Problem: hazelnut_harvesting (2022, finals)

Boss Rob planted \(N\) happy little hazel trees in his yard (represented on a Cartesian plane). The \(i\)th tree is at integer coordinates \((X_i, Y_i)\). It's harvesting season, and Rob would like to set up some nets around the trees to collect the hazelnuts that fall.

Each net must be an axis-aligned rectangle with integer vertices (on lattice points). Rob needs at least \(1\) unit of space between nets so he can walk between them and collect the nuts. That is, nets cannot intersect, touch, or be nested. Each tree must lie strictly inside its net, i.e. must be at least \(1\) unit away from the net's edge.

Boss Rob can set up any number of nets, but would like to know the minimum total area of net required to cover all \(N\) trees.

# Constraints

\(1 \le T \le 160\)
\(1 \le N \le 800{,}000\)
\(0 \le X_i, Y_i \le 10^9\)
All \((X_i, Y_i)\) in a given test case are distinct.

\(N > 500{,}000\) in at most two test cases.
The sum of \(N\) over all test cases is at most \(4{,}000{,}000\).

# Input Format

Input begins with an integer \(T\), the number of cases. For each case, there is first a line containing a single integer \(N\). Then, \(N\) lines follow, the \(i\)th of which contains two space-separated integers \(X_i\) and \(Y_i\).

# Output Format

For the \(i\)th case, print a line containing `"Case #i: "` followed by a single integer, the minimum total area of net needed to enclose all trees according to the above requirements.

# Sample Explanation

Solutions for the first two sample cases are depicted below.

{{PHOTO_ID:2468652649959145|WIDTH:700}}

In the first case, the minimum possible net area is \(2*2 + 3*4 + 2*2 = 20\).

In the second case, the minimum possible net area is \(2*2 + 4*6 = 28\).

In the third case, it's almost possible to give each tree its own net. Unfortunately, there needs to be at least \(1\) unit of space between the nets at \((2, 2)\) so Boss Rob can walk through. This makes it indirectly necessary to use one big net to cover all trees.

{{PHOTO_ID:504150738360453|WIDTH:700}}

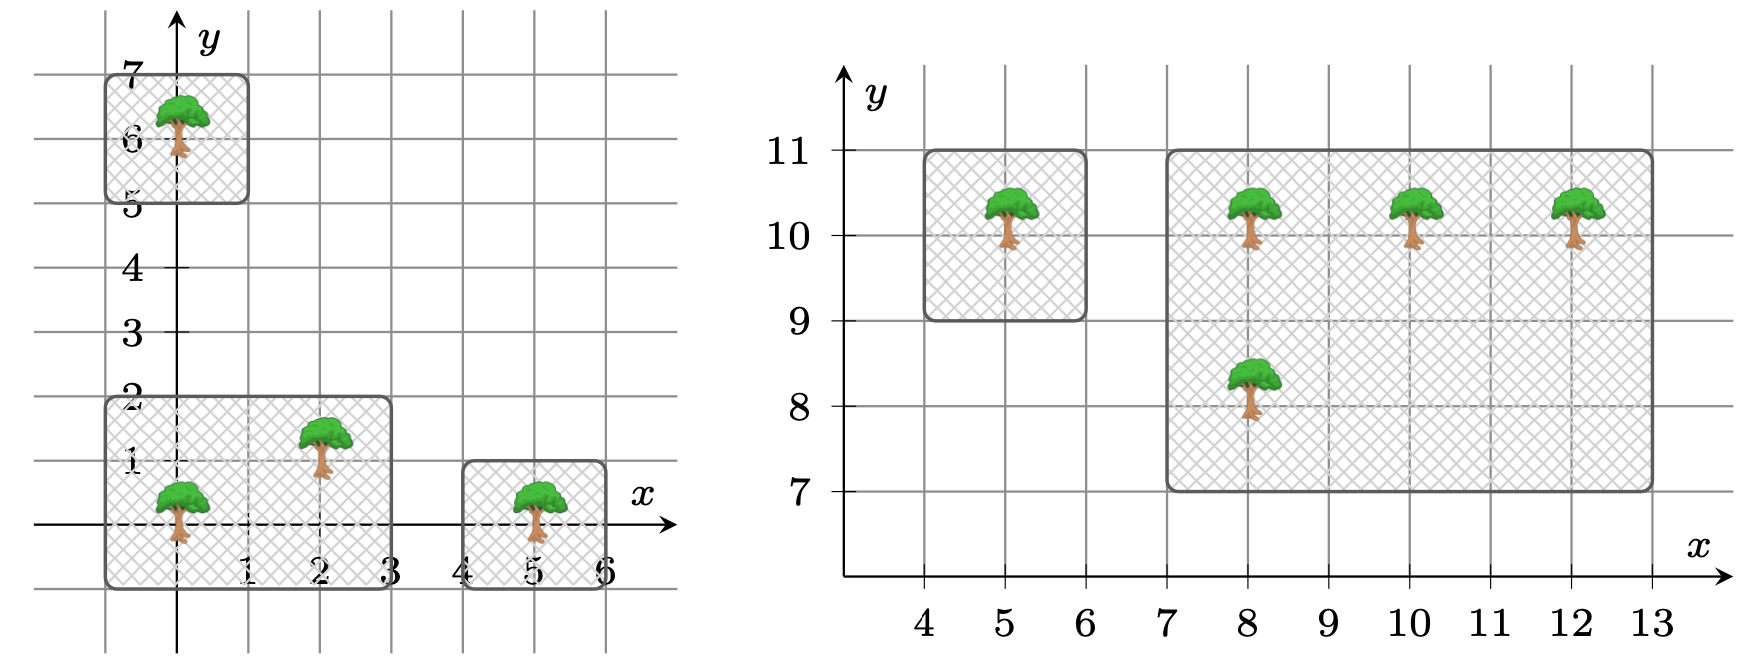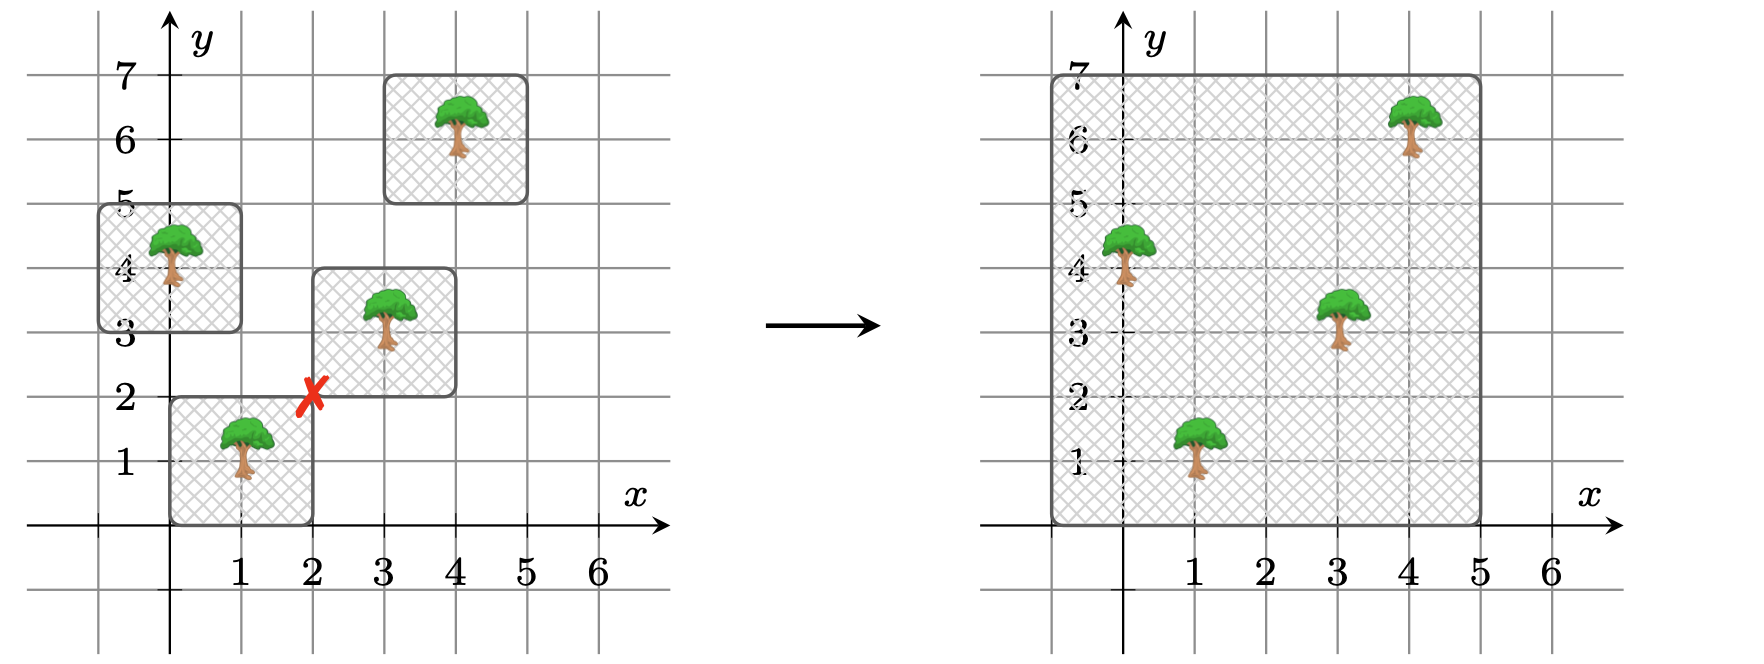

Sample input:
3
4
0 0
2 1
5 0
0 6
5
10 10
12 10
8 10
5 10
8 8
4
1 1
3 3
0 4
4 6

Sample output:
Case #1: 20
Case #2: 28
Case #3: 42

Solution:
First, we'll note a greedy philosophy that if we can simply use a \(2 \times 2\) square around all trees, that’d be the best solution possible. If not, the only reason why is that some pair of these squares intersects and so we are forced to union them. It turns out there is therefore no decision making that needs to happen here; we simply must find an efficient way of simulating the unions and discovering overlapping pairs.

We can maintain a set of our current answer (the answer for some prefix), and consider the next rectangle one by one. To add rectangle \(R\) (it'll initially be a \(2 \times 2\) square, but may grow), first find all rectangles that intersect \(R\). Expand \(R\)'s boundaries to include them, and then remove them from our set, and repeat. Once we find no intersections for our expanded \(R\), add it to the set, and consider the next \(2 \times 2\) square.

To do this fast, we'll need a data structure to do the following:

- Add one rectangle to the set in \(\mathcal{O}(\log^2 N)\) time
- Remove one rectangle from the set in \(\mathcal{O}(\log^2 N)\) time
- Get all rectangles whose outline intersects a query rectangle \(R\). If there are \(s\) of these, our time complexity should be at most \(\mathcal{O}(s*\log^2 N)\). This running time is affordable because any rectangle returned here will immediately be removed, so this cost can be conceptually ignored and amortized into that subsequent removal cost.

To implement this, we'll build a helper structure: a segment tree that holds all vertical lines. It will be able to query all of the \(x\) coordinates of vertical lines that intersect a given horizontal line.

The structure consists of an outer segment tree over all \(x\)'s. For a node \(n\) in the outer segment tree which is responsible for \(x\)'s in the range \([l..r]\), node \(n\) will store an implicit segment tree that can tell us all of the \(y\)'s for which there is a vertical line with an \(x\) coordinate in \([l..r]\). To answer a query for all intersecting segments in range \([l..r]\), we can walk the outer segment tree, only going down a layer if the implicit segment tree at some node tells us that we’ll find an intersecting segment by going down that path. We can make implementation a bit faster by giving a unique ID to each rectangle’s initial borders. That way we can guarantee there’s at most one rectangle with a vertical line at any particular \(x\).

This segment tree lets us add vertical lines and query horizontal ones, so we’ll create another copy of it of add horizontal lines and query vertical ones.

Using the above operations, we can repeatedly add a rectangle and union it with any rectangles which intersect *at a border*. However, there’s still one case this doesn’t catch: it’s possible that one rectangle grows quite large and then *contains* another smaller rectangle. To handle this, we can do a simple line sweep at the end to catch any rectangles that are completely inside another. Specifically, we can sweep across \(x\)'s with an event for each rectangle’s left side (start event) and right side (end event) and maintain a segment tree of which \(y\)'s are inside a rectangle. At a start event, if we’re inside a larger rectangle, then we can mark the inner rectangle as "dead" and not add its area to the answer.

This gives us a final solution that runs in \(O(N*\log^2 N)\) time and is fast enough to solve all cases even in Java.

#include <algorithm>
#include <iostream>
#include <memory>
#include <unordered_map>
#include <unordered_set>
#include <vector>
using namespace std;

using int64 = long long;

const int MAX_COORD = 300000;

struct Rect {
  int x1, y1, x2, y2, id;
  int mappedX1, mappedY1, mappedX2, mappedY2;
  bool ends_alive;

  Rect() {}
  Rect(int _x1, int _y1, int _x2, int _y2, int _id)
      : x1(_x1), y1(_y1), x2(_x2), y2(_y2), id(_id) {}

  bool intersects(const Rect &o) const {
    return x2 >= o.x1 && x1 <= o.x2 && y1 <= o.y2 && y2 >= o.y1;
  }

  void merge_in(const Rect &o) {
    x1 = min(x1, o.x1);
    mappedX1 = min(mappedX1, o.mappedX1);
    y1 = min(y1, o.y1);
    mappedY1 = min(mappedY1, o.mappedY1);
    x2 = max(x2, o.x2);
    mappedX2 = max(mappedX2, o.mappedX2);
    y2 = max(y2, o.y2);
    mappedY2 = max(mappedY2, o.mappedY2);
  }

  bool operator <(const Rect &o) {
    return id < o.id;
  }
};

class InnerST {
  int lo, hi, delta;
  unique_ptr<InnerST> lchild, rchild;

  void init_children() {
    if (!lchild) {
      int mid = lo + (hi - lo) / 2;
      lchild = make_unique<InnerST>(lo, mid);
      rchild = make_unique<InnerST>(mid + 1, hi);
    }
  }

 public:
  InnerST(int l, int h)
      : lo(l), hi(h), delta(0), lchild(nullptr), rchild(nullptr) {}

  void add(int l, int h, int d) {
    if (l > hi || h < lo) {
      return;
    }
    if (l <= lo && h >= hi) {
      delta += d;
      return;
    }
    init_children();
    lchild->add(l, h, d);
    rchild->add(l, h, d);
  }

  int query(int at) {
    if (lo == hi || !lchild) {
      return delta;
    }
    init_children();
    return delta + (at <= lchild->hi ? lchild : rchild)->query(at);
  }
};

class OuterST {
  int lo, hi, inner_lo, inner_hi;
  unique_ptr<OuterST> lchild, rchild;
  InnerST inner;

 public:
  OuterST(int l, int h, int inner_l, int inner_h)
      : lo(l),
        hi(h),
        inner_lo(inner_l),
        inner_hi(inner_h),
        inner(inner_l, inner_h) {
    if (lo != hi) {
      int mid = lo + (hi - lo) / 2;
      lchild = make_unique<OuterST>(lo, mid, inner_lo, inner_hi);
      rchild = make_unique<OuterST>(mid + 1, hi, inner_lo, inner_hi);
    }
  }

  // Adds a line to the inner dimension spanning inner_lo to inner_hi on
  // outer_idx
  void add_inner(int64 outer_idx, int inner_lo, int inner_hi) {
    inner.add(inner_lo, inner_hi, 1);
    if (lo != hi) {
      if (outer_idx <= lchild->hi) {
        lchild->add_inner(outer_idx, inner_lo, inner_hi);
      } else {
        rchild->add_inner(outer_idx, inner_lo, inner_hi);
      }
    }
  }

  // Queries all y's that have something here.
  vector<int> query_inner(int outer_lo, int outer_hi, int inner_idx) {
    if (outer_lo > hi || outer_hi < lo || inner.query(inner_idx) == 0)
      return {};
    if (lo == hi) {
      return {lo};
    }
    auto lres = lchild->query_inner(outer_lo, outer_hi, inner_idx);
    auto rres = rchild->query_inner(outer_lo, outer_hi, inner_idx);
    vector<int> sum(lres.size() + rres.size());
    for (int i = 0; i < (int)sum.size(); i++) {
      sum[i] = i < (int)lres.size() ? lres[i] : rres[i - lres.size()];
    }
    return sum;
  }

  void remove_inner(int outer_idx, int inner_lo, int inner_hi) {
    inner.add(inner_lo, inner_hi, -1);
    if (lo != hi) {
      if (outer_idx <= lchild->hi) {
        lchild->remove_inner(outer_idx, inner_lo, inner_hi);
      } else {
        rchild->remove_inner(outer_idx, inner_lo, inner_hi);
      }
    }
  }
};

class RectHolder {
  struct RectMapping {
    int value;
    Rect *r;
    bool v1;

    bool operator<(const RectMapping &r) const { return value < r.value; }
  };

  int sz;
  vector<int64> mapsXMajor, mapsYMajor;
  unordered_set<Rect*> aliveRects;
  OuterST xMajorST, yMajorST;
  vector<Rect*> usingXMapping, usingYMapping;
  vector<int> firstOfXMajor, lastOfXMajor;
  vector<int> firstOfYMajor, lastOfYMajor;

 public:
  RectHolder(vector<Rect> &rects)
      : sz(rects.size()),
        xMajorST(0, 2 * sz, 0, 2 * sz),
        yMajorST(0, 2 * sz, 0, 2 * sz),
        usingXMapping(2 * sz),
        usingYMapping(2 * sz),
        firstOfXMajor(2 * sz, (int)1e9),
        lastOfXMajor(2 * sz, -1),
        firstOfYMajor(2 * sz, (int)1e9),
        lastOfYMajor(2 * sz, -1) {
    vector<RectMapping> xMappings(2 * sz), yMappings(2 * sz);
    for (int i = 0; i < sz; i++) {
      xMappings[i * 2] = (RectMapping){rects[i].x1, &rects[i], true};
      xMappings[i * 2 + 1] = (RectMapping){rects[i].x2, &rects[i], false};
      yMappings[i * 2] = (RectMapping){rects[i].y1, &rects[i], true};
      yMappings[i * 2 + 1] = (RectMapping){rects[i].y2, &rects[i], false};
    }
    sort(xMappings.begin(), xMappings.end());
    sort(yMappings.begin(), yMappings.end());
    for (int i = 0; i < (int)xMappings.size(); i++) {
      usingXMapping[i] = xMappings[i].r;
      usingYMapping[i] = yMappings[i].r;
      if (xMappings[i].v1) {
        xMappings[i].r->mappedX1 = i;
        int orig = xMappings[i].r->x1;
        firstOfXMajor[orig] = min(firstOfXMajor[orig], i);
        lastOfXMajor[orig] = max(lastOfXMajor[orig], i);
      } else {
        xMappings[i].r->mappedX2 = i;
        int orig = xMappings[i].r->x2;
        firstOfXMajor[orig] = min(firstOfXMajor[orig], i);
        lastOfXMajor[orig] = max(lastOfXMajor[orig], i);
      }
      if (yMappings[i].v1) {
        yMappings[i].r->mappedY1 = i;
        int orig = yMappings[i].r->y1;
        firstOfYMajor[orig] = min(firstOfYMajor[orig], i);
        lastOfYMajor[orig] = max(lastOfYMajor[orig], i);
      } else {
        yMappings[i].r->mappedY2 = i;
        int orig = yMappings[i].r->y2;
        firstOfYMajor[orig] = min(firstOfYMajor[orig], i);
        lastOfYMajor[orig] = max(lastOfYMajor[orig], i);
      }
    }
  }

  void add_rect(Rect *r) {
    aliveRects.insert(r);
    usingXMapping[r->mappedX1] = r;
    usingXMapping[r->mappedX2] = r;
    usingYMapping[r->mappedY1] = r;
    usingYMapping[r->mappedY2] = r;
    xMajorST.add_inner(r->mappedX1, r->y1, r->y2);
    yMajorST.add_inner(r->mappedY1, r->x1, r->x2);
    xMajorST.add_inner(r->mappedX2, r->y1, r->y2);
    yMajorST.add_inner(r->mappedY2, r->x1, r->x2);
  }

  void remove_rect(Rect *r) {
    aliveRects.erase(r);
    xMajorST.remove_inner(r->mappedX1, r->y1, r->y2);
    yMajorST.remove_inner(r->mappedY1, r->x1, r->x2);
    xMajorST.remove_inner(r->mappedX2, r->y1, r->y2);
    yMajorST.remove_inner(r->mappedY2, r->x1, r->x2);
  }

  unordered_set<Rect*> get_alive_rect_intersecting(Rect *r) {
    unordered_set<Rect*> res;
    auto xsToTake1 =
        xMajorST.query_inner(firstOfXMajor[r->x1], lastOfXMajor[r->x2], r->y1);
    auto xsToTake2 =
        xMajorST.query_inner(firstOfXMajor[r->x1], lastOfXMajor[r->x2], r->y2);
    auto ysToTake1 =
        yMajorST.query_inner(firstOfYMajor[r->y1], lastOfYMajor[r->y2], r->x1);
    auto ysToTake2 =
        yMajorST.query_inner(firstOfYMajor[r->y1], lastOfYMajor[r->y2], r->x2);
    for (int x : xsToTake1) res.insert(usingXMapping[x]);
    for (int x : xsToTake2) res.insert(usingXMapping[x]);
    for (int y : ysToTake1) res.insert(usingYMapping[y]);
    for (int y : ysToTake2) res.insert(usingYMapping[y]);
    return res;
  }

  unordered_set<Rect*> get_all_alive_rects() {
    return aliveRects;
  }
};

struct Event {
  int x, y1, y2;
  bool adding;
  Rect *r;

  bool operator<(const Event &e) const {
    if (x != e.x) {
      return x < e.x;
    }
    return (y2 - y1) < (e.y2 - e.y1);
  }
};

int64 solve() {
  int N;
  vector<Rect> rects;
  vector<int> xvals, yvals;
  unordered_map<int, int> x_map, y_map, x_rev, y_rev;
  // Input.
  cin >> N;
  for (int i = 0, x, y; i < N; i++) {
    cin >> x >> y;
    rects.push_back(Rect(x - 1, y - 1, x + 1, y + 1, i));
    xvals.push_back(x - 1);
    xvals.push_back(x + 1);
    yvals.push_back(y - 1);
    yvals.push_back(y + 1);
  }
  // Compress rectangles.
  sort(xvals.begin(), xvals.end());
  xvals.resize(distance(xvals.begin(), unique(xvals.begin(), xvals.end())));
  sort(yvals.begin(), yvals.end());
  yvals.resize(distance(yvals.begin(), unique(yvals.begin(), yvals.end())));
  int i = 0;
  for (int x : xvals) {
    x_rev[i] = x;
    x_map[x] = i++;
  }
  i = 0;
  for (int y : yvals) {
    y_rev[i] = y;
    y_map[y] = i++;
  }
  for (Rect &r : rects) {
    r.x1 = x_map[r.x1];
    r.y1 = y_map[r.y1];
    r.x2 = x_map[r.x2];
    r.y2 = y_map[r.y2];
  }
  // Add to rect holder.
  RectHolder holder(rects);
  for (Rect &to_add : rects) {
    while (true) {
      auto kill_now = holder.get_alive_rect_intersecting(&to_add);
      if (kill_now.empty()) {
        break;
      }
      for (Rect *to_kill : kill_now) {
        holder.remove_rect(to_kill);
        to_add.merge_in(*to_kill);
      }
    }
    holder.add_rect(&to_add);
  }
  // Line sweep to remove any rectangles that are inside another rectangle sweep
  // left to right. On an X, process bigger then smaller.
  auto alive = holder.get_all_alive_rects();
  InnerST st(0, MAX_COORD);
  vector<Event> events;
  for (Rect *r : alive) {
    r->ends_alive = true;
    events.push_back((Event){r->x1, r->y1, r->y2, true, r});
    events.push_back((Event){r->x2, r->y1, r->y2, false, r});
  }
  sort(events.begin(), events.end());
  for (Event &e : events) {
    if (e.adding) {
      if (st.query(e.y1) == 0) {
        st.add(e.y1, e.y2, 1);
      } else {
        e.r->ends_alive = false;
      }
    } else {
      if (e.r->ends_alive) {
        st.add(e.y1, e.y2, -1);
      }
    }
  }
  // Uncompress and calculate areas.
  int64 ans = 0;
  for (const Rect &r : rects) {
    if (r.ends_alive) {
      int x1 = x_rev[r.x1], x2 = x_rev[r.x2];
      int y1 = y_rev[r.y1], y2 = y_rev[r.y2];
      ans += (int64)(x2 - x1) * (y2 - y1);
    }
  }
  return ans;
}

int main() {
  ios_base::sync_with_stdio(false);
  cin.tie(nullptr);
  int T;
  cin >> T;
  for (int t = 1; t <= T; t++) {
    cout << "Case #" << t << ": " << solve() << endl;
  }
  return 0;
}